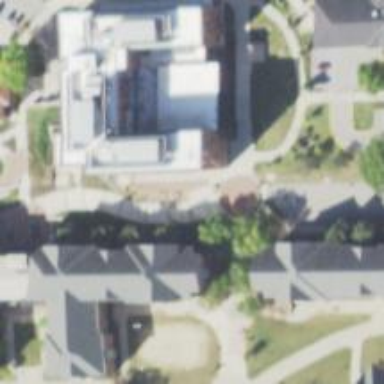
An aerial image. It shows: University building.